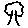
Label: tree